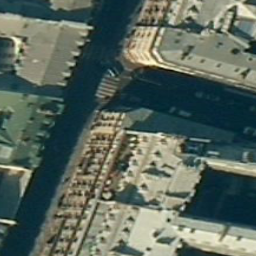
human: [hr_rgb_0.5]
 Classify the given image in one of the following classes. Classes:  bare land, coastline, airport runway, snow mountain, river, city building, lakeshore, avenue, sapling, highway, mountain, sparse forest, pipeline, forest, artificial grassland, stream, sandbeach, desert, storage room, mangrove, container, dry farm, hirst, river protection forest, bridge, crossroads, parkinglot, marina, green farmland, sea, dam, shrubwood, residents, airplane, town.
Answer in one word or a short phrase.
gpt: city building